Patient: sex M, age 60
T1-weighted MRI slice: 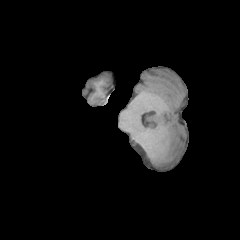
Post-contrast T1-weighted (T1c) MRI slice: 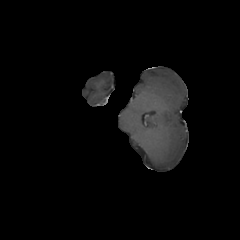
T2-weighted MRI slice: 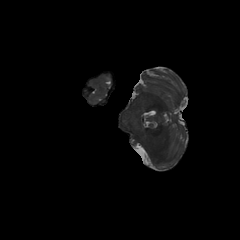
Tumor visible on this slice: no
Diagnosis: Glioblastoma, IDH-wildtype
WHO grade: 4